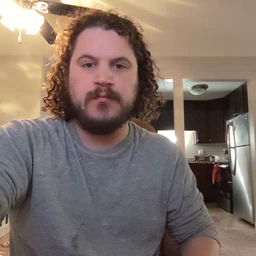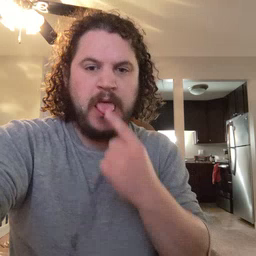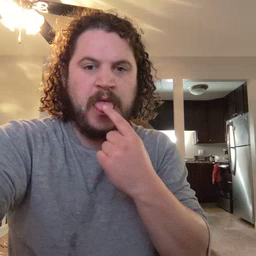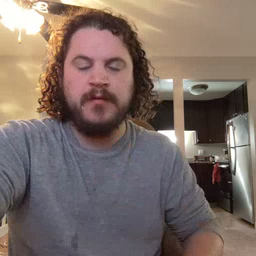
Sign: tongue